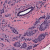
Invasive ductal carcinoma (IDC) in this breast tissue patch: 1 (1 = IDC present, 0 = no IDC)